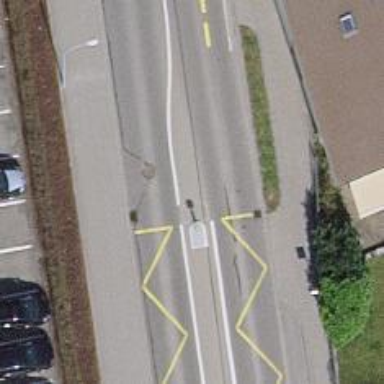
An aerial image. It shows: Bus stop equipped with public transport stop position.